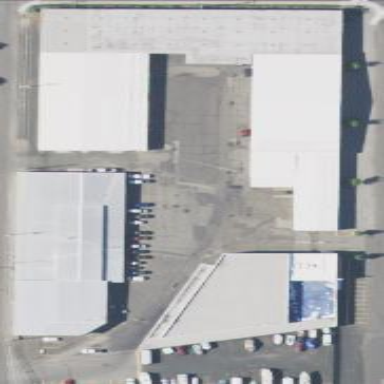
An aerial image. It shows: Commercial area with storage rental shop.